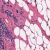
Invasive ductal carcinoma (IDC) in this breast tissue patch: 0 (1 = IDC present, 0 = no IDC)